Question: Our Java 7 application needs to listen for HTTPS requests on localhost. It must accept connections on 'https://localhost:8112' and 'https://127.0.0.1:8112'.
To do so we have programmatically built an auto-signed X509v3 certificate, and we have installed this certificate in the keystore, as follows:
'''
KeyStore.TrustedCertificateEntry trustedCert = ...;
KeyStore ks = KeyStore.getInstance("Windows-ROOT");
ks.load(null, null);
ks.setEntry("xxxx_localhost", trustedCert, null);
'''
This makes the certificate accepted by Chrome 36 in both cases (localhost and 127.0.0.1), but IE 11 does not recognize the certificate as valid when accessing '127.0.0.1' while it does when accessing 'localhost':

Why? The certificate is built as follows, with , and extensions, by using the 'sun.security.x509' package:
'''
KeyPairGenerator generator = KeyPairGenerator.getInstance("RSA");
generator.initialize(2048);
KeyPair kp = generator.generateKeyPair();
X509Certificate cert = generateCertificate("CN=localhost, OU=XXX, O=XXX", kp,
1825, "SHA256withRSA", "ip:127.0.0.1,dns:localhost,uri:https://127.0.0.1:8112");
/**
* Create a self-signed X.509 Certificate.
* @param dn the X.509 Distinguished Name
* @param pair the KeyPair
* @param days how many days from now the Certificate is valid for
* @param algorithm the signing algorithm, eg "SHA256withRSA"
* @param san SubjectAlternativeName extension (optional)
*/
private static X509Certificate generateCertificate(String dn, KeyPair pair, int days, String algorithm, String san)
throws GeneralSecurityException, IOException {
PrivateKey privkey = pair.getPrivate();
X509CertInfo info = new X509CertInfo();
Date from = new Date();
Date to = new Date(from.getTime() + days * 86400000l);
CertificateValidity interval = new CertificateValidity(from, to);
BigInteger sn = new BigInteger(64, new SecureRandom());
X500Name owner = new X500Name(dn);
info.set(X509CertInfo.VALIDITY, interval);
info.set(X509CertInfo.SERIAL_NUMBER, new CertificateSerialNumber(sn));
info.set(X509CertInfo.SUBJECT, new CertificateSubjectName(owner));
info.set(X509CertInfo.ISSUER, new CertificateIssuerName(owner));
info.set(X509CertInfo.KEY, new CertificateX509Key(pair.getPublic()));
info.set(X509CertInfo.VERSION, new CertificateVersion(CertificateVersion.V3));
AlgorithmId algo = new AlgorithmId(AlgorithmId.md5WithRSAEncryption_oid);
info.set(X509CertInfo.ALGORITHM_ID, new CertificateAlgorithmId(algo));
CertificateExtensions ext = new CertificateExtensions();
// Critical: Not CA, max path len 0
ext.set(BasicConstraintsExtension.NAME, new BasicConstraintsExtension(true, false, 0));
// Critical: only allow TLS ("serverAuth" = 1.3.6.1.5.5.7.3.1)
ext.set(ExtendedKeyUsageExtension.NAME, new ExtendedKeyUsageExtension(true,
new Vector<ObjectIdentifier>(Arrays.asList(new ObjectIdentifier("1.3.6.1.5.5.7.3.1")))));
if (san != null) {
int colonpos;
String[] ps = san.split(",");
GeneralNames gnames = new GeneralNames();
for(String item: ps) {
colonpos = item.indexOf(':');
if (colonpos < 0) {
throw new IllegalArgumentException("Illegal item " + item + " in " + san);
}
String t = item.substring(0, colonpos);
String v = item.substring(colonpos+1);
gnames.add(createGeneralName(t, v));
}
// Non critical
ext.set(SubjectAlternativeNameExtension.NAME, new SubjectAlternativeNameExtension(false, gnames));
}
info.set(X509CertInfo.EXTENSIONS, ext);
// Sign the cert to identify the algorithm that's used.
X509CertImpl cert = new X509CertImpl(info);
cert.sign(privkey, algorithm);
// Update the algorithm, and resign.
algo = (AlgorithmId)cert.get(X509CertImpl.SIG_ALG);
info.set(CertificateAlgorithmId.NAME + "." + CertificateAlgorithmId.ALGORITHM, algo);
cert = new X509CertImpl(info);
cert.sign(privkey, algorithm);
return cert;
}
'''
By following <URL> on CAPI2 Diagnostics, I have found the error reported by IE:
'''
<CertVerifyCertificateChainPolicy>
<Policy type="CERT_CHAIN_POLICY_SSL" constant="4" />
<Certificate fileRef="XXX.cer" subjectName="127.0.0.1" />
<CertificateChain chainRef="{XXX}" />
<Flags value="0" />
<SSLAdditionalPolicyInfo authType="server" serverName="127.0.0.1">
<IgnoreFlags value="0" />
</SSLAdditionalPolicyInfo>
<Status chainIndex="0" elementIndex="0" />
<EventAuxInfo ProcessName="iexplore.exe" />
<CorrelationAuxInfo TaskId="{XXX}" SeqNumber="4" />
<Result value="800B010F">The certificate's CN name does not match the passed value.</Result>
</CertVerifyCertificateChainPolicy>
'''
The documentation on <URL>.
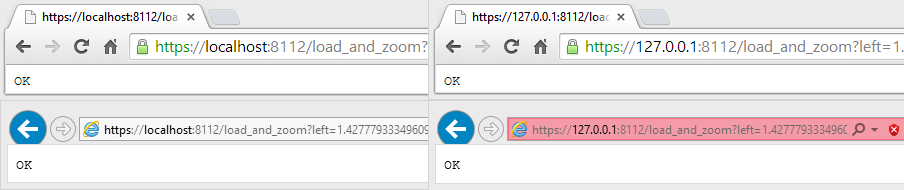
Answer: IE does not support IP addresses values in Subject Alternative Name (SAN), only DNS entries.
This is a <URL> that won't be fixed, according to Microsoft:
> We do not support using the IP choice in the Subject Alternative name to match the server name. You can work around this by adding the IP address as a string for a DNS name choice. At this time we do not plan on fixing this issue.
So the correct way to handle it is to add a DNS entry containing the IP address:
'''
"dns:127.0.0.1"
'''
Unfortunately, this is not possible using or programmatically with 'sun.security.x509' classes because of <URL>.
It is however possible to fix this bug by yourself, just by copying the latest version of <URL> and remove this check:
'''
//DNSName components must begin with a letter A-Z or a-z
if (alpha.indexOf(name.charAt(startIndex)) < 0)
throw new IOException("DNSName components must begin with a letter");
'''